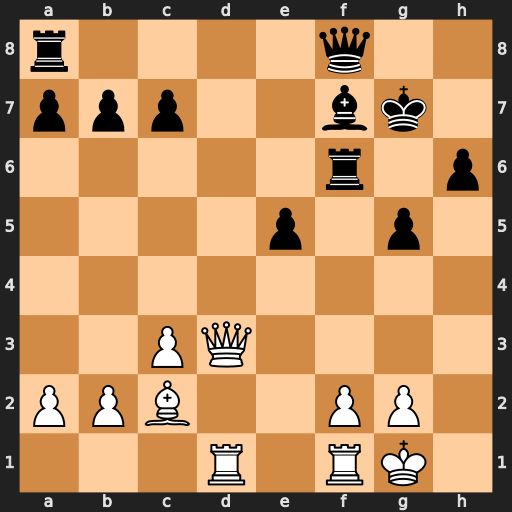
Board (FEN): r4q2/ppp2bk1/5r1p/4p1p1/8/2PQ4/PPB2PP1/3R1RK1
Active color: w
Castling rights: -
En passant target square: -
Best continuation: Qh7#